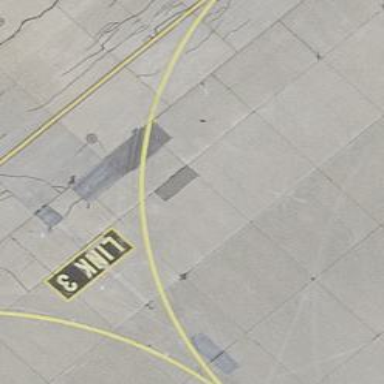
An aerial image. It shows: Image of taxiway at airport.